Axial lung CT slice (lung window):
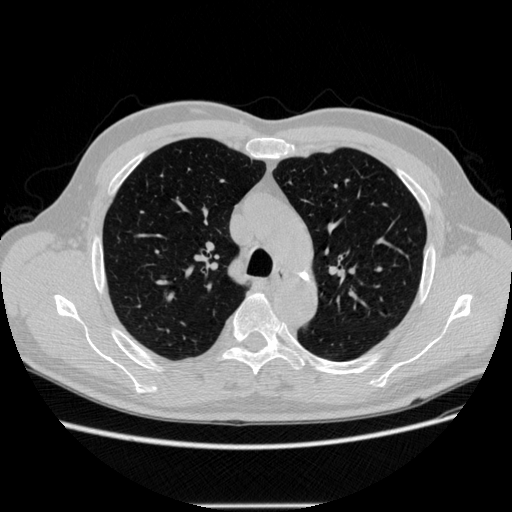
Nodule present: no